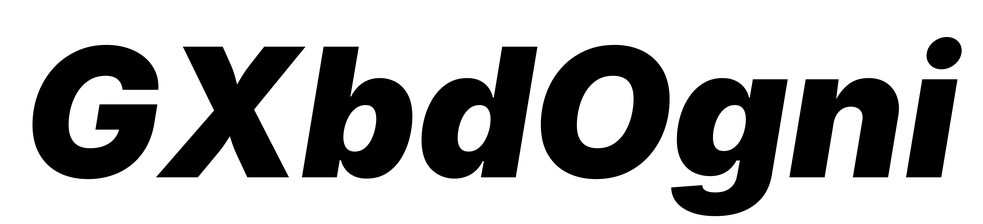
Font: Inter-Italic_Black_Italic